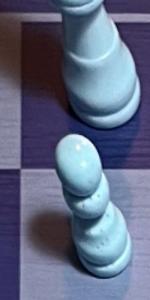
Label: Pawn_White